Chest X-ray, PA view. Patient: 39 years old, sex F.
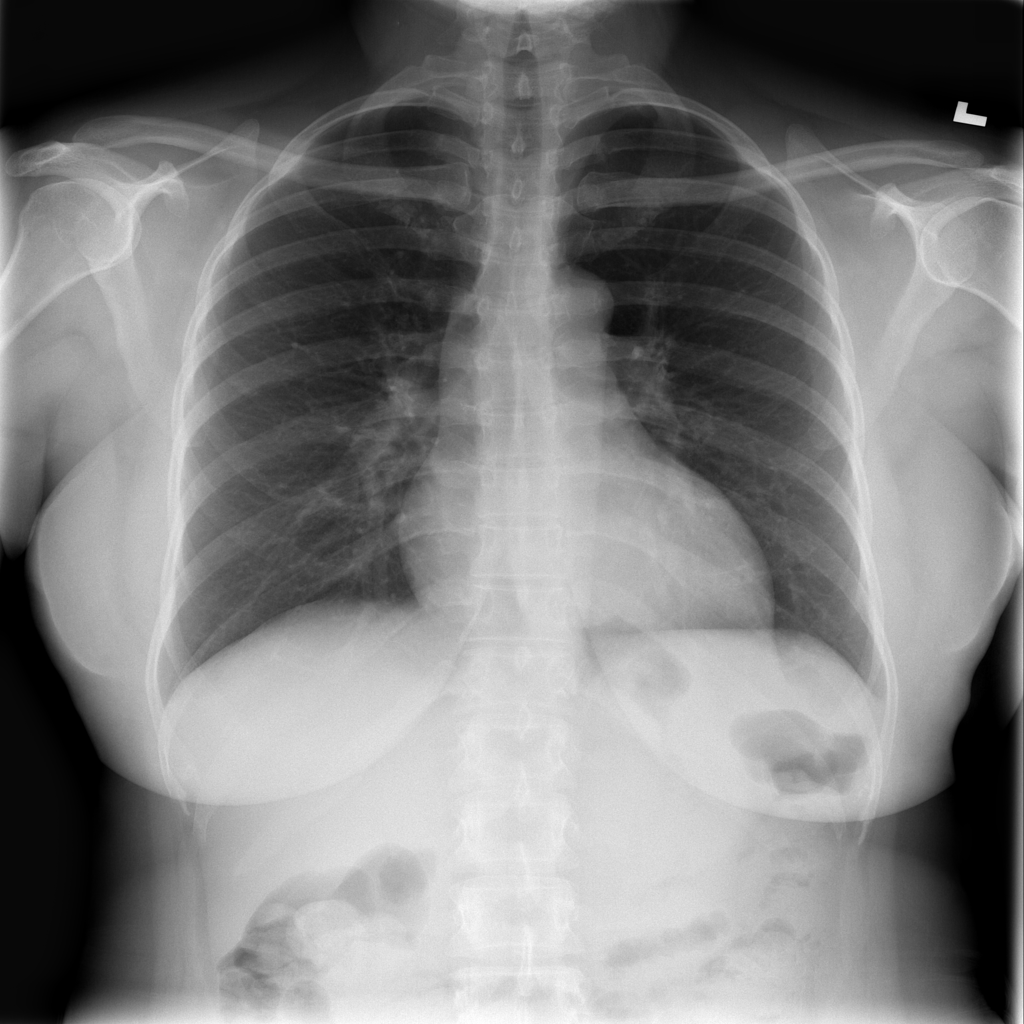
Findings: No Finding